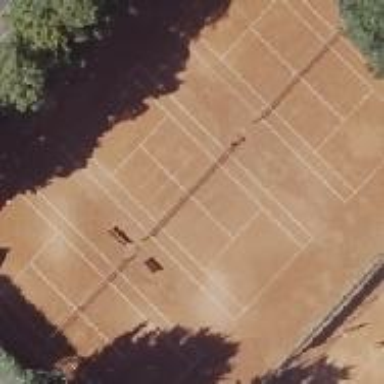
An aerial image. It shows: Clay tennis court on pitch.